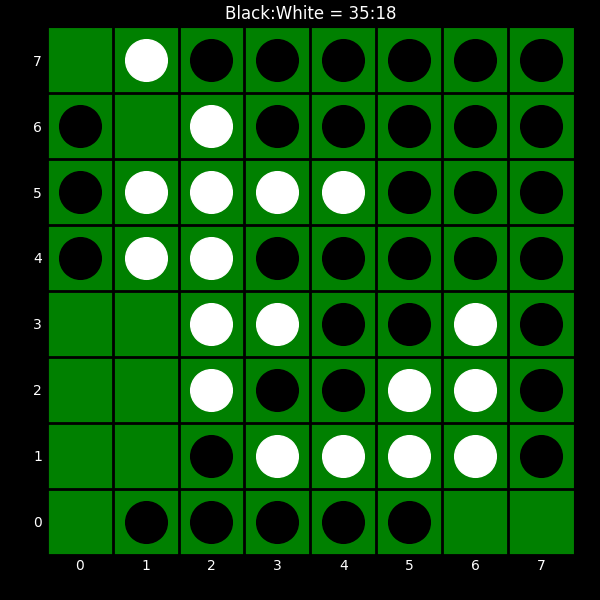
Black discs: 35
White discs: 18